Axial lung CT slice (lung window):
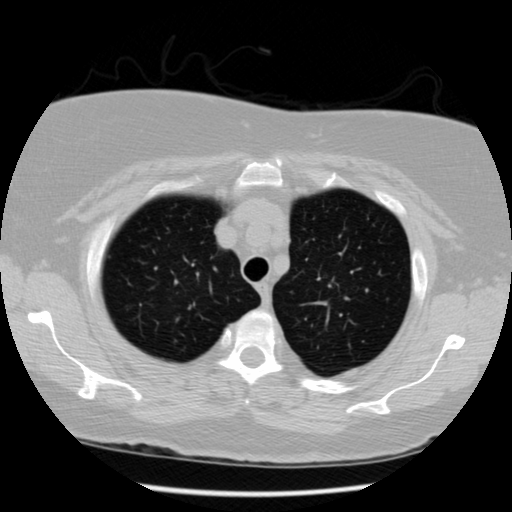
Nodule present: no